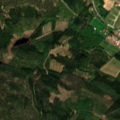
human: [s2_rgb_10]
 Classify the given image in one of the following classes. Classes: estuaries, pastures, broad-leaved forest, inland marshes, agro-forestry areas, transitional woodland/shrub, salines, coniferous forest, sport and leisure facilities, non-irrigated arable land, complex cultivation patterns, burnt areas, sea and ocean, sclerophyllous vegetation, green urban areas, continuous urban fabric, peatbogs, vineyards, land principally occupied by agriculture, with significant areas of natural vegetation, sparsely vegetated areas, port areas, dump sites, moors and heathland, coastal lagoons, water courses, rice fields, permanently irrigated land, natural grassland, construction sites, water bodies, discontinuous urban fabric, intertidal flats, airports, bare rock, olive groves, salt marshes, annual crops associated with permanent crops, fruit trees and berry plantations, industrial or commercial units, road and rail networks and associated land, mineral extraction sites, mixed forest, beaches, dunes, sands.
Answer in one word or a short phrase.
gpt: land principally occupied by agriculture, with significant areas of natural vegetation, coniferous forest, mixed forest